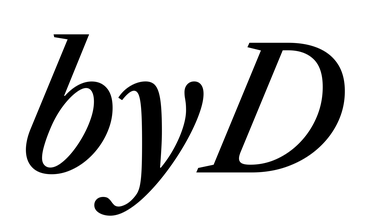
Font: LibreCaslonText-Italic_Medium_Italic